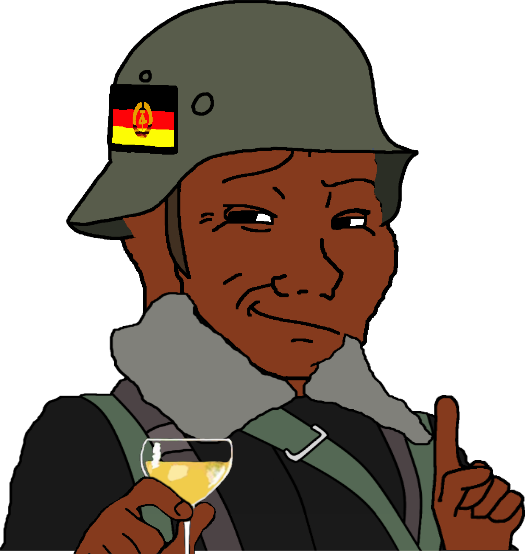
Label: 5_Blackjak